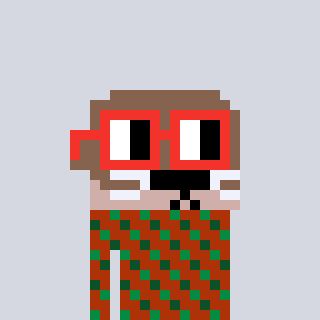
a pixel art character with square red glasses, a otter-shaped head and a hotbrown-colored body on a cool background